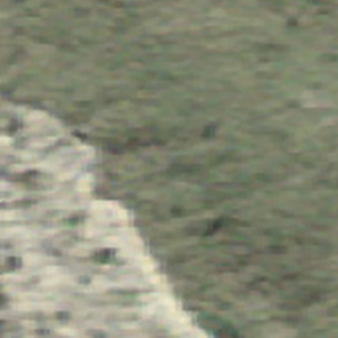
Label: other